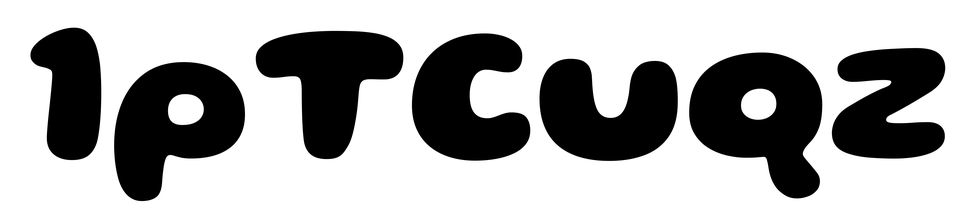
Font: Gluten_ExtraBold